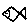
Label: fish